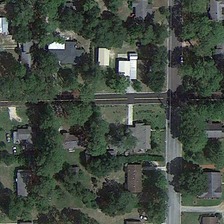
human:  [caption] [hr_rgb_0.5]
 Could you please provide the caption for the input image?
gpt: crossed roads pass through this beautiful neighborhood decorated with trees and lawns .

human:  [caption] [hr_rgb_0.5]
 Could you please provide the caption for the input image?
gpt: surrounded by trees  the houses with gardens are located in the blocks .

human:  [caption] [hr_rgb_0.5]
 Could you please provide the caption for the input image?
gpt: surrounded by trees  the houses with gardens are located in the blocks .

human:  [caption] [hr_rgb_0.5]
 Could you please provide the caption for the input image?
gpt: the residential is surrounded by some trees .

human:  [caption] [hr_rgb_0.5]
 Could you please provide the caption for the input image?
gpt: some buildings and many green trees are in a medium residential area .